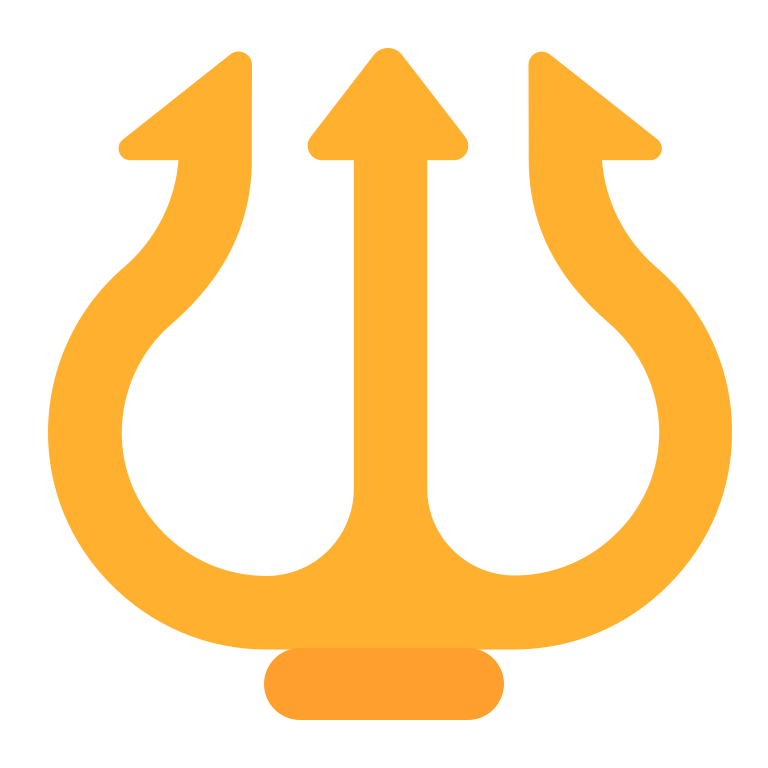
trident emblem flat